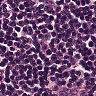
Metastatic tissue present: no